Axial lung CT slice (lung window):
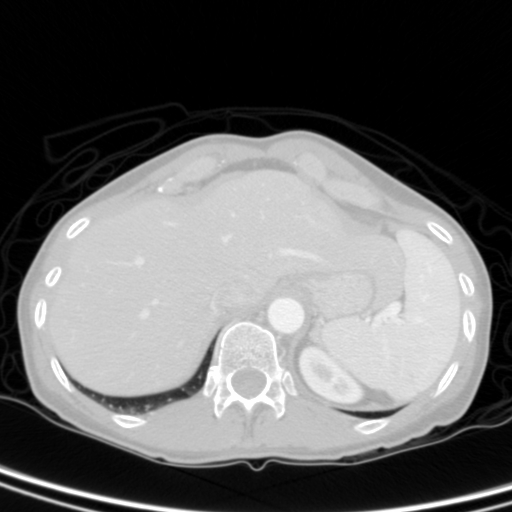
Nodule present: no